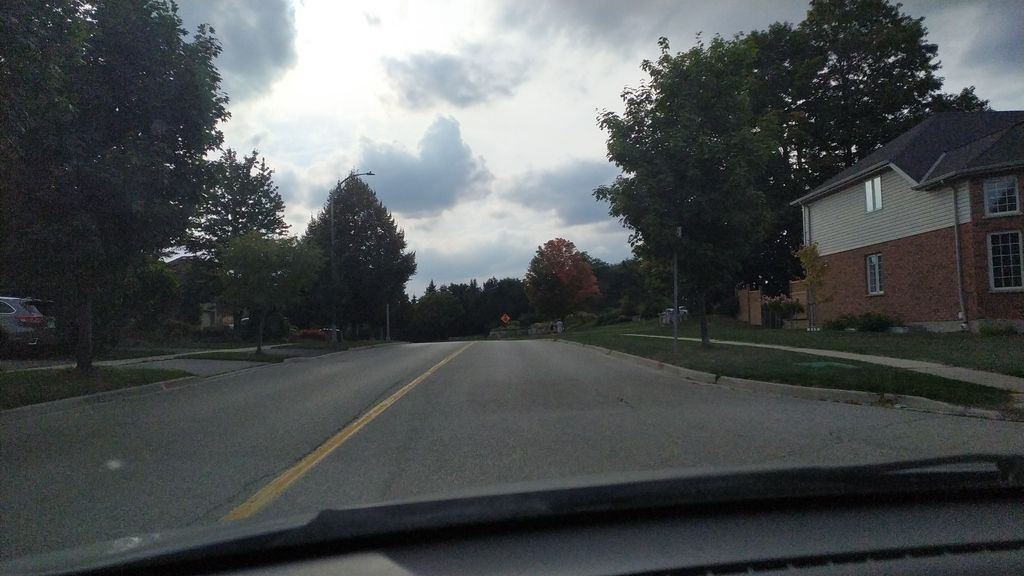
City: kitchener-waterloo